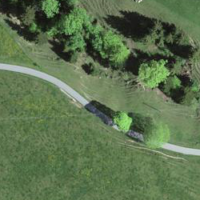
EUNIS habitat code: 23
Species observed at this site:
Petasites albus